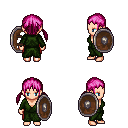
a pixel art fantasy rpg character, female body template, human, light skin, green robe, red pants, pink twin-tailed hairstyle, shield, four views (front, back, left, right), 2x2 character sprite sheet, small pixel art, hard edges, no anti-aliasing